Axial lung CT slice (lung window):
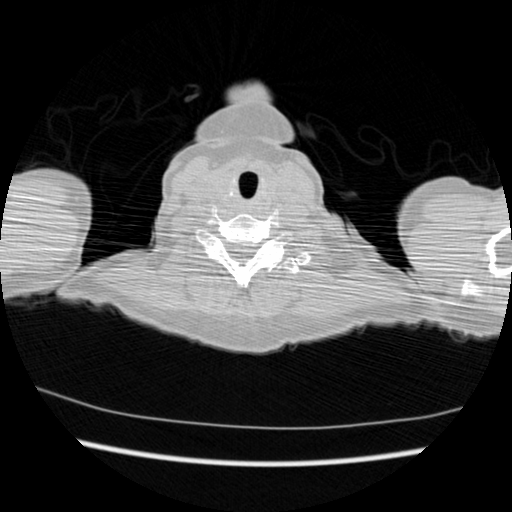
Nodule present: no